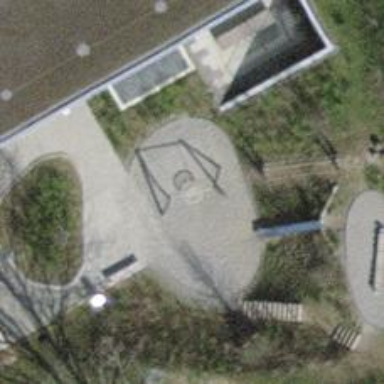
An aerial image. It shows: Playground featuring swings.